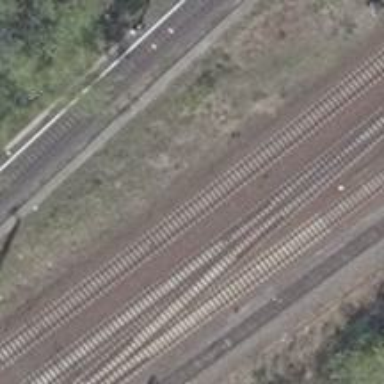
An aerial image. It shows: Railway signal.